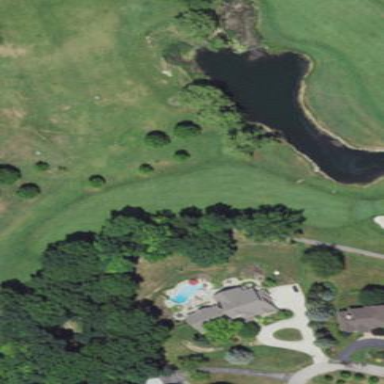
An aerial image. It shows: Golf fairway in the image.